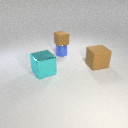
large cyan metal cube in front of small blue metal cylinder